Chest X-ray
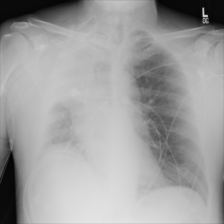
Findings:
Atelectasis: negative
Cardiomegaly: negative
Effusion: negative
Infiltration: negative
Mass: negative
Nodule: negative
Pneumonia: negative
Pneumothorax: negative
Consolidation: negative
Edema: negative
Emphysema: negative
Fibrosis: negative
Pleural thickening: negative
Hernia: negative